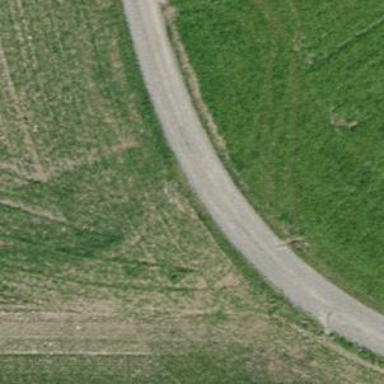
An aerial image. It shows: Compacted agricultural track of grade 3. Suitable for agricultural vehicles.